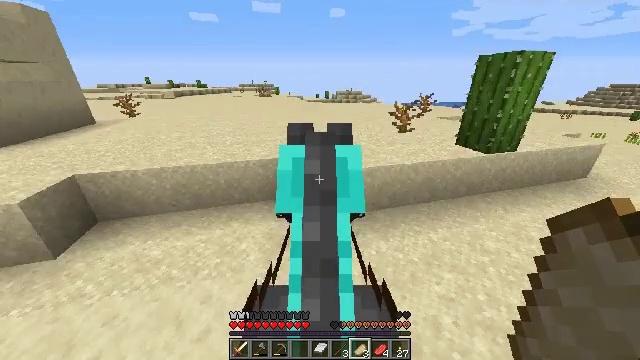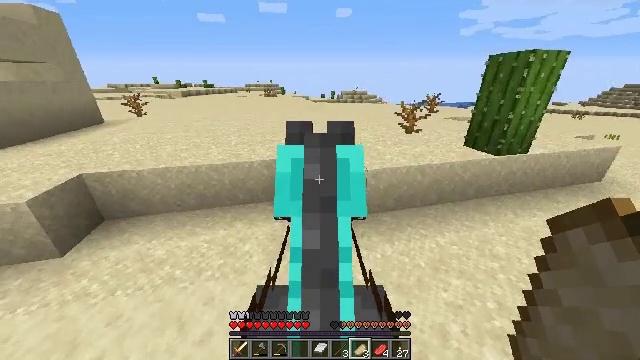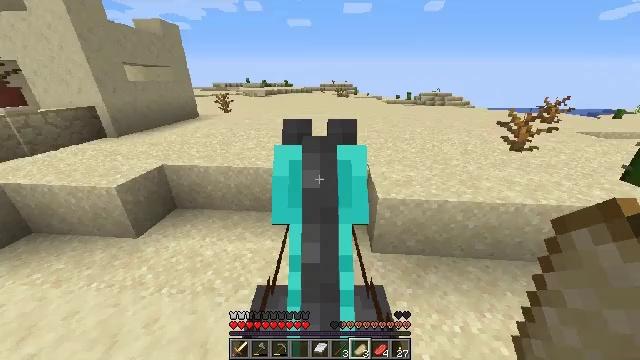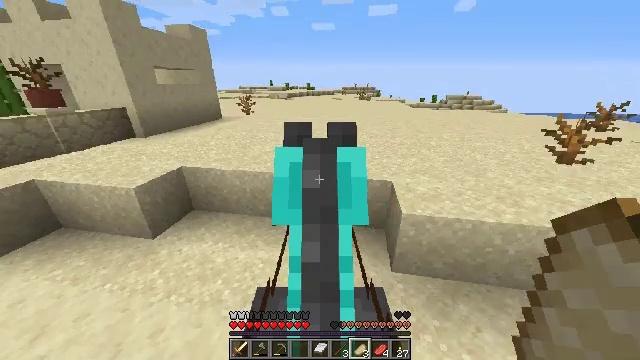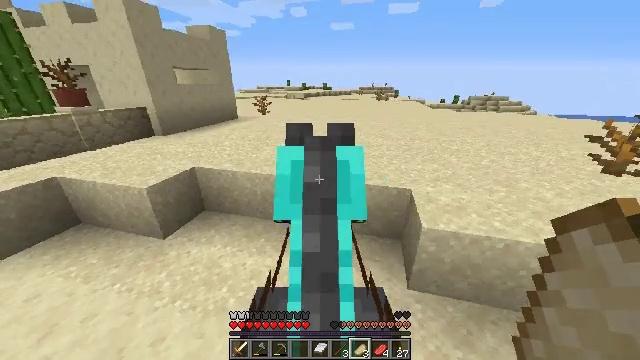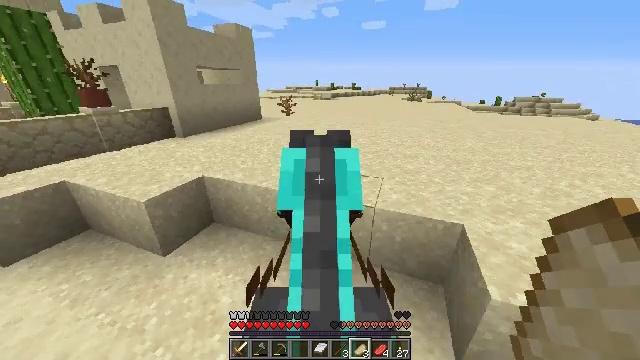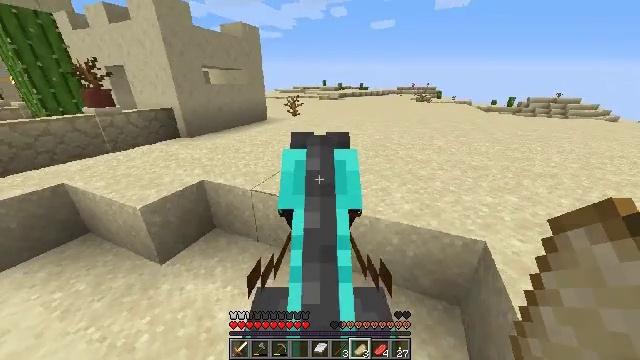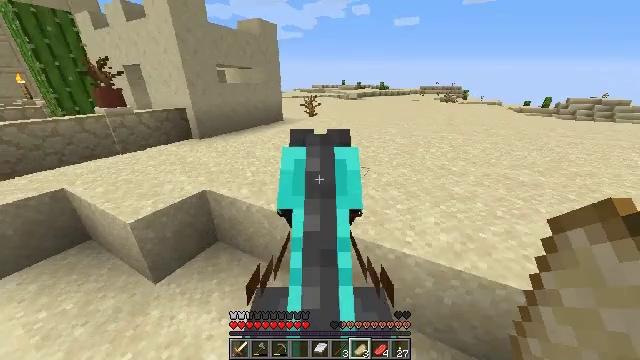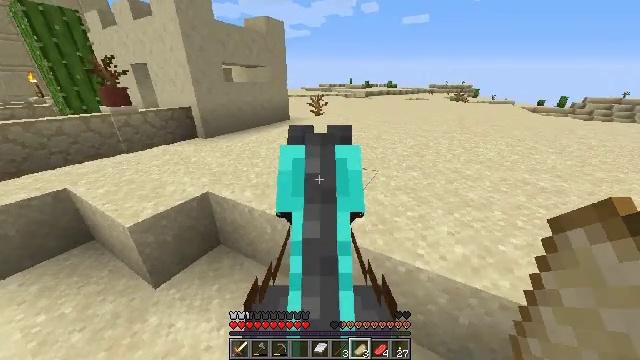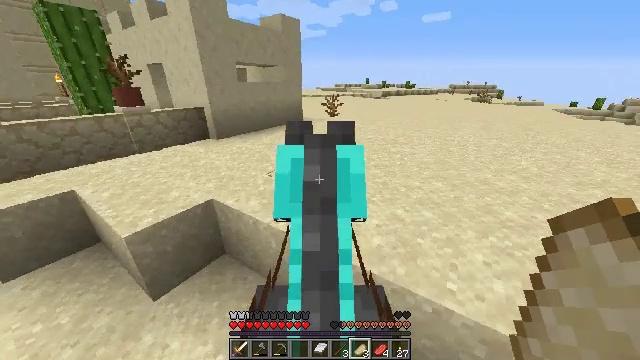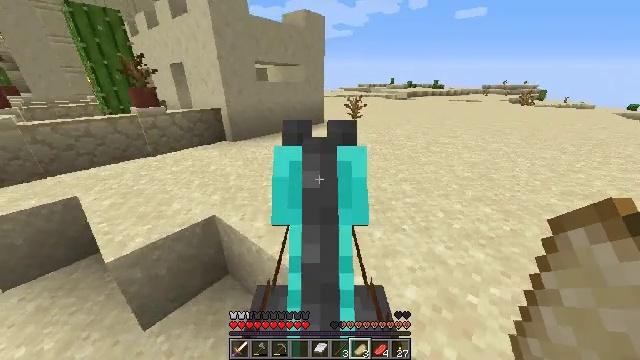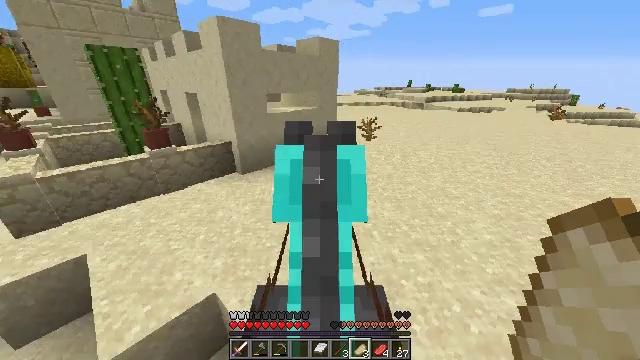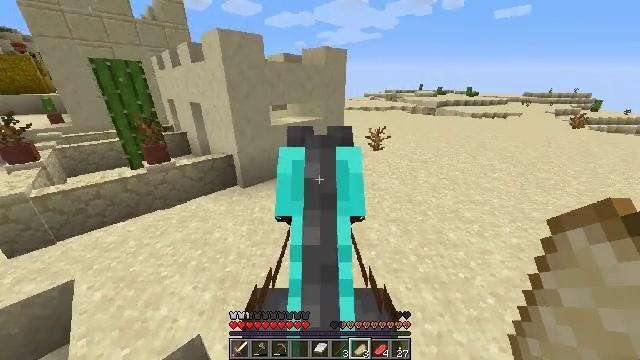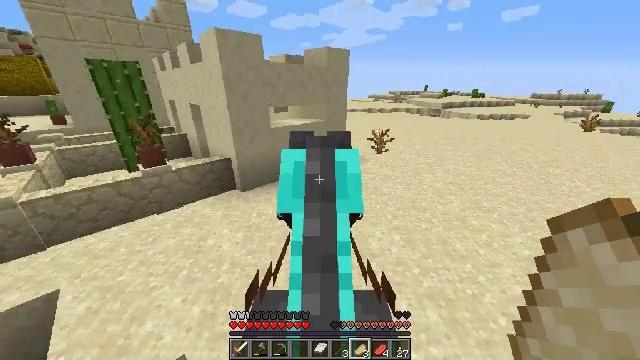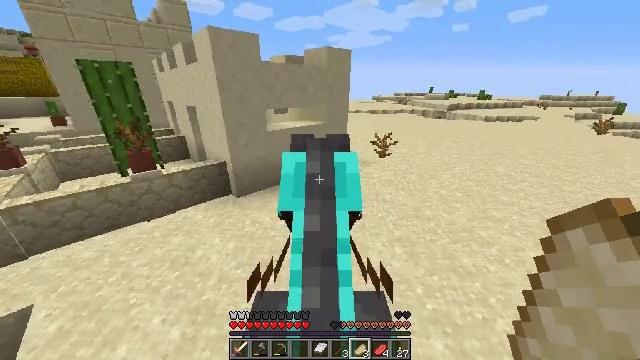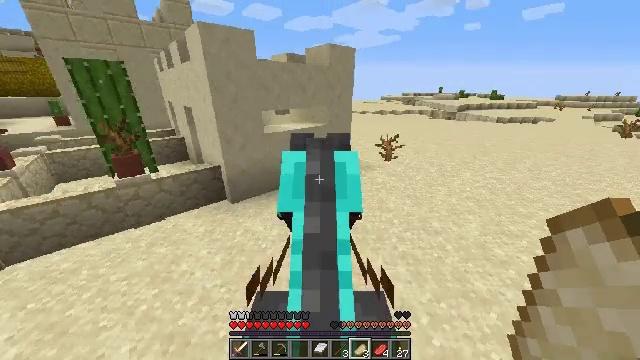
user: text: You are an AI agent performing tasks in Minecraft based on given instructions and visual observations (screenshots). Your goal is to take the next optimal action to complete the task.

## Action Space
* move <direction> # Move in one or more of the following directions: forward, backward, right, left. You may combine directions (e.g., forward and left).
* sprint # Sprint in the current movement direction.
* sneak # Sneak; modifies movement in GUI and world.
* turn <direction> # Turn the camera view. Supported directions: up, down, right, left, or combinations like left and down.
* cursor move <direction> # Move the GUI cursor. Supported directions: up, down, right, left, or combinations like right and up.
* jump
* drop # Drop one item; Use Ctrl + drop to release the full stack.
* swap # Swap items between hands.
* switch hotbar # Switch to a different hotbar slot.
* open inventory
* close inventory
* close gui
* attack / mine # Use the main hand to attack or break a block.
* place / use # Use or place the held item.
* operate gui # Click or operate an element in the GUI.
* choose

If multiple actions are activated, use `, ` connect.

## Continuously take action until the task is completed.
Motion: motion action
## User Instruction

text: Break the cactus block.
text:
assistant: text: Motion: move forward, turn left
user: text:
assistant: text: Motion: move forward, turn left
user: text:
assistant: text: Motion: move forward, turn left
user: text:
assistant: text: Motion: move forward, turn left
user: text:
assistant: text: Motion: move forward, turn left
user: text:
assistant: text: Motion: move forward, turn left
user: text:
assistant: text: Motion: move forward, turn left
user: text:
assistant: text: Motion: move forward, turn left
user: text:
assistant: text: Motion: move forward, turn left
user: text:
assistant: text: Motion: move forward and move right, turn left
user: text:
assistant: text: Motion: move forward and move right, turn left
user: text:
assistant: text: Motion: move forward and move right, turn left
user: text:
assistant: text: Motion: move forward and move right, turn left
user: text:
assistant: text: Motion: move forward and move right, turn left
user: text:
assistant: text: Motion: move forward and move right, turn left
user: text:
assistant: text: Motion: move forward and move right, turn left
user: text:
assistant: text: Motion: move forward and move right, sprint, turn left
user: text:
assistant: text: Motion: move forward and move right, sprint, turn left
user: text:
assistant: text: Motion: move forward and move right, sprint, turn left
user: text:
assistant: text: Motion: move forward and move right, sprint, turn left
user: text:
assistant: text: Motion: move forward and move right, sprint, turn left
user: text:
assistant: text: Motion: move forward and move right, sprint, turn left
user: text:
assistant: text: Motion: move forward and move right, sprint, turn left and down
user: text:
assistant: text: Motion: move forward, sprint, turn left
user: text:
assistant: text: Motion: move forward, sprint, turn left
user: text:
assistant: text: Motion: move forward and move left, sprint
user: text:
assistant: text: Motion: move forward and move left, sprint
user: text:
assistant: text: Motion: move forward and move left, sprint
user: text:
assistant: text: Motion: move forward and move left, sprint
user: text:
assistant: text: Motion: move forward and move left, sprint, turn right